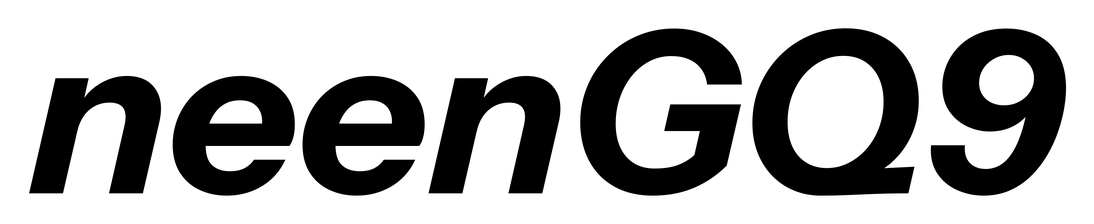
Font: InstrumentSans-Italic_Bold_Italic